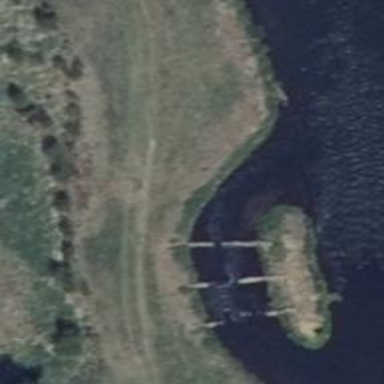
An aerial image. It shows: Weir in waterway.